Interaction volume radius: 10 \u00c5
Interaction volume height: 30 \u00c5
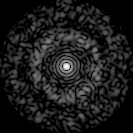
Disorder parameter: 0.8139